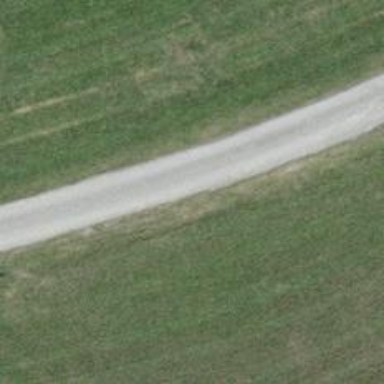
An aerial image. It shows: Agricultural service road with asphalt surface of grade 1 tracktype.